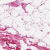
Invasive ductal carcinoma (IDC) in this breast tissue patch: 0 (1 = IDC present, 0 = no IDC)